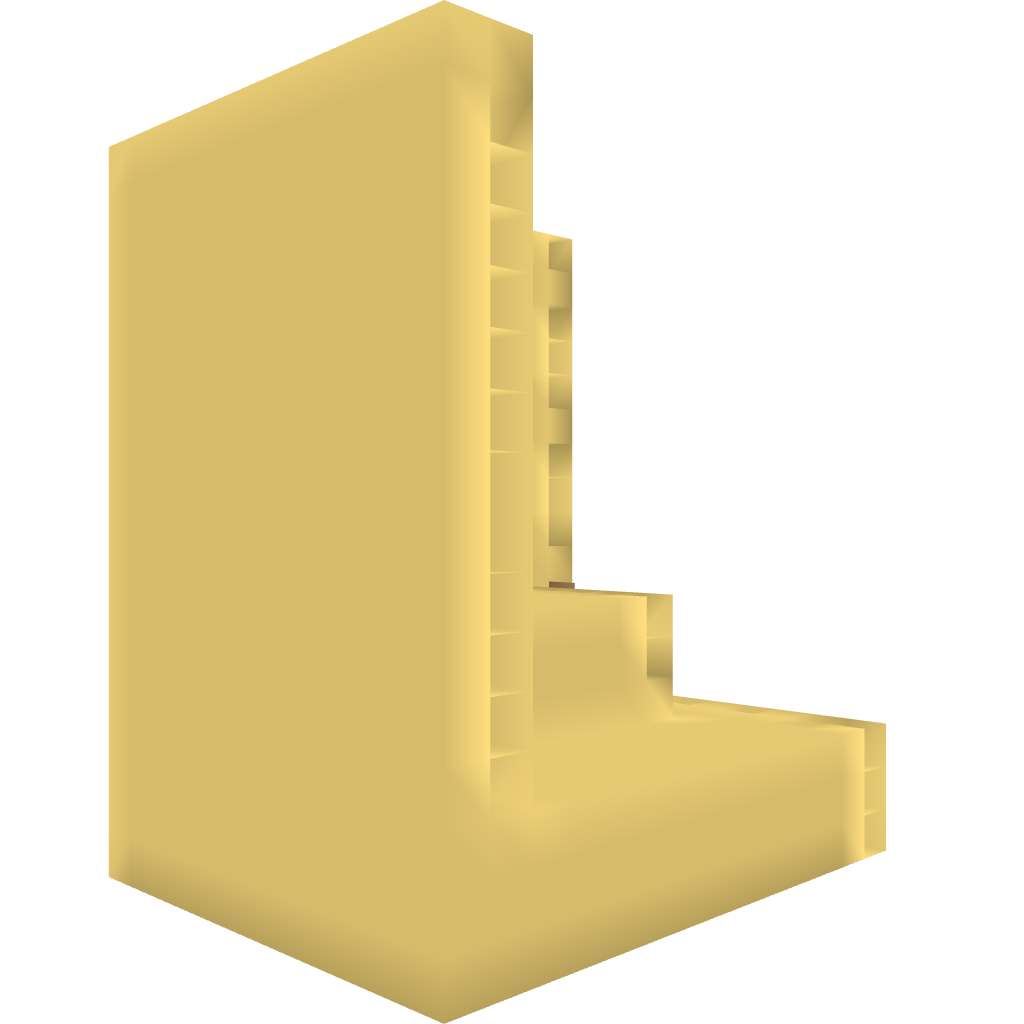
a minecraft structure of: Redstone Dice bad low quality